Current action and preconditions to check: path_clear

Your task: For each precondition in the list above, predict whether it will hold at this action.

Consider the current scene as observed from the mobile robot's camera, and analyze the predicted future states of all dynamic agents (e.g., people, animals, vehicles, or any moving entities) within the NEXT SECOND.

IMPORTANT: Only answer "very likely" if you are absolutely certain—based on strong, clear evidence—that a dynamic agent will violate the precondition in the predicted future state. Do NOT answer "very likely" for unlikely, ambiguous, or low-probability risks.

Ask yourself for each precondition: Is there a high probability, with clear and convincing evidence, that the predicted future states of any dynamic agent will interfere with the predicted future state of the currently executing action within the NEXT SECOND, causing that precondition to fail?

Assess the risk level based on these predictions. Use "likely" or "very likely" if motions create a clear risk of interference.

Use "neutral" or "improbable" if agents are nearby but their predicted paths are clearly diverging or non-conflicting.

Failure Risk Categories: "very improbable", "improbable", "neutral", "likely", "very likely"

Answer Format: Output ONLY the probability_of_failure value from these categories: "very improbable", "improbable", "neutral", "likely", "very likely"

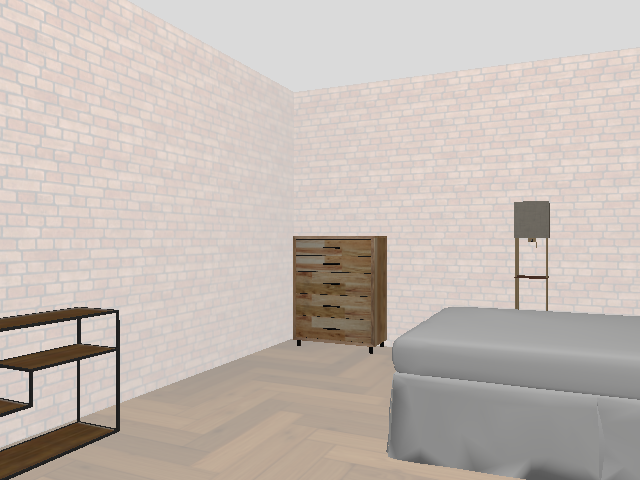

Answer: very improbable